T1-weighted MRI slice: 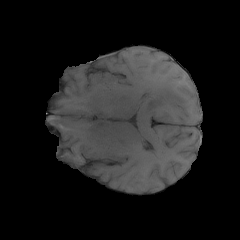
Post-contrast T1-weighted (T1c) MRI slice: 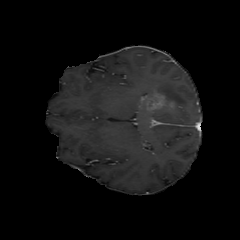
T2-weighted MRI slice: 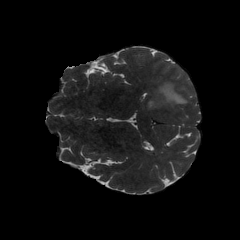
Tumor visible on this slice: yes